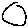
Label: circle